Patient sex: F
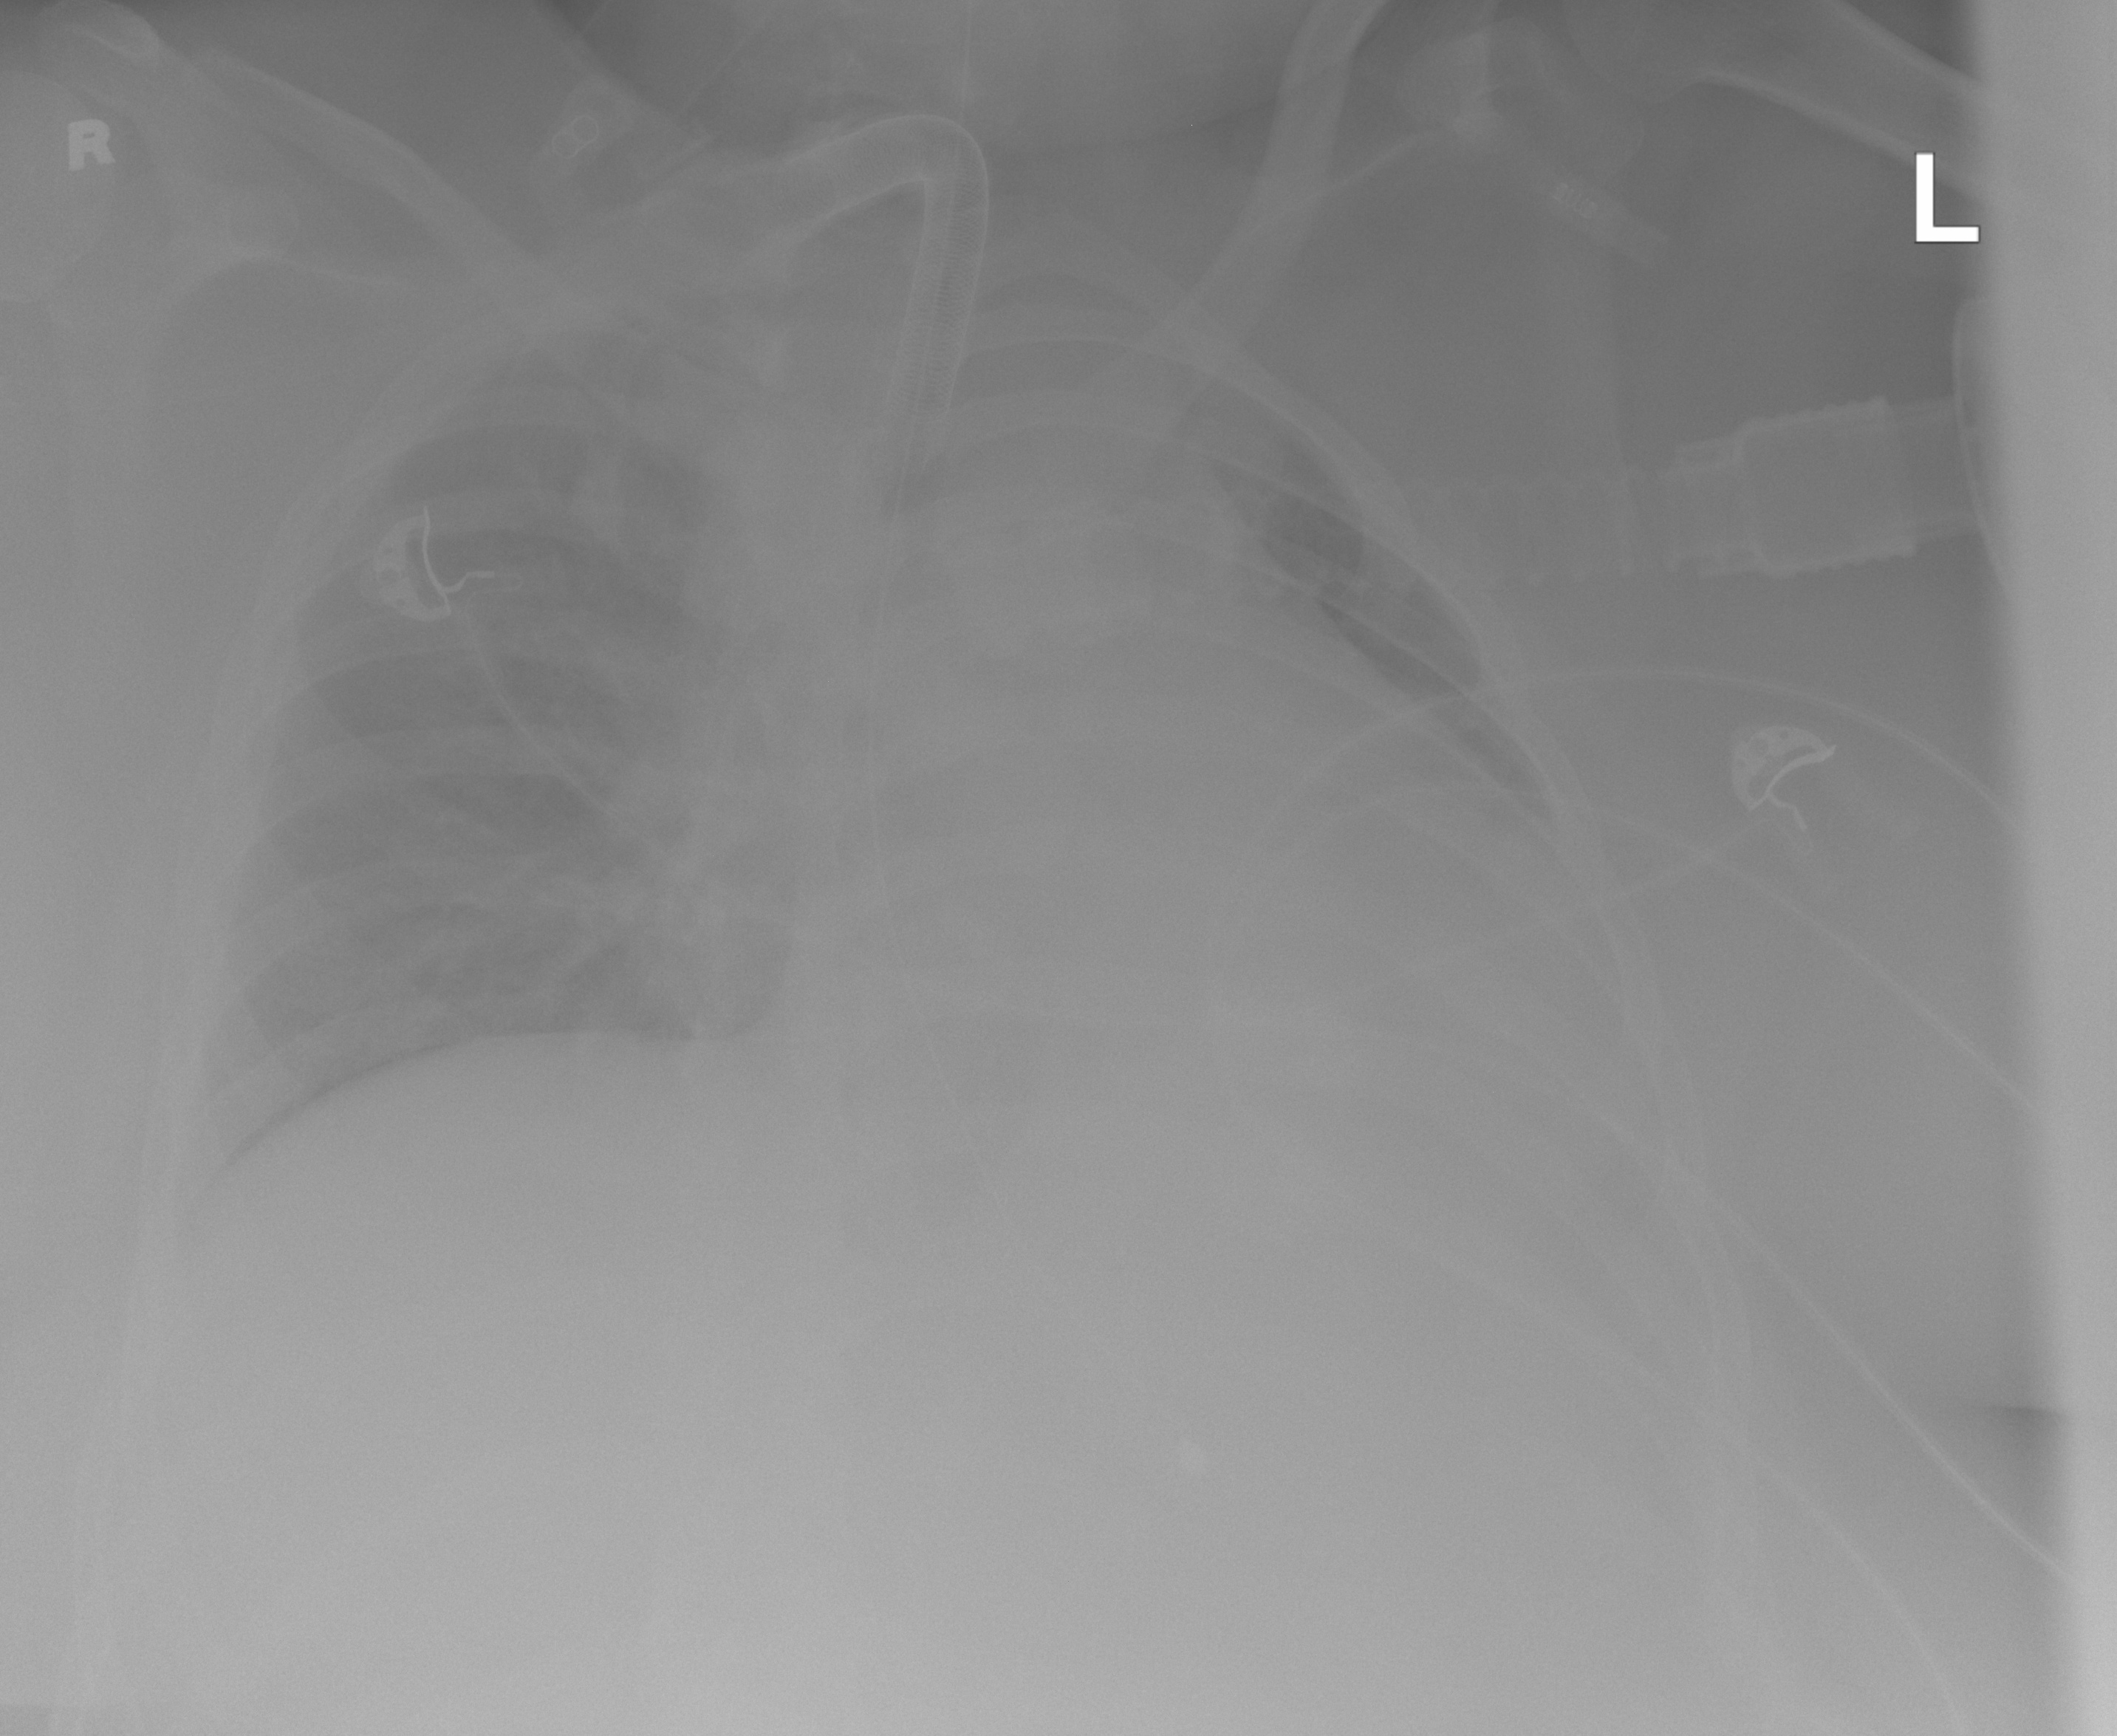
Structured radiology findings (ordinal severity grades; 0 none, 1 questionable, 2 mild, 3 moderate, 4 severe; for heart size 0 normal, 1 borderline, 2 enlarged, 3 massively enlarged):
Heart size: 2
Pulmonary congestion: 2
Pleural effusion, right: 0
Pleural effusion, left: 3
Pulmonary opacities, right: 2
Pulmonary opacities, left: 1
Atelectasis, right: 0
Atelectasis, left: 3